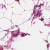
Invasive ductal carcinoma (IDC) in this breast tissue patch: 0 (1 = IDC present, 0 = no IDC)